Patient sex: F
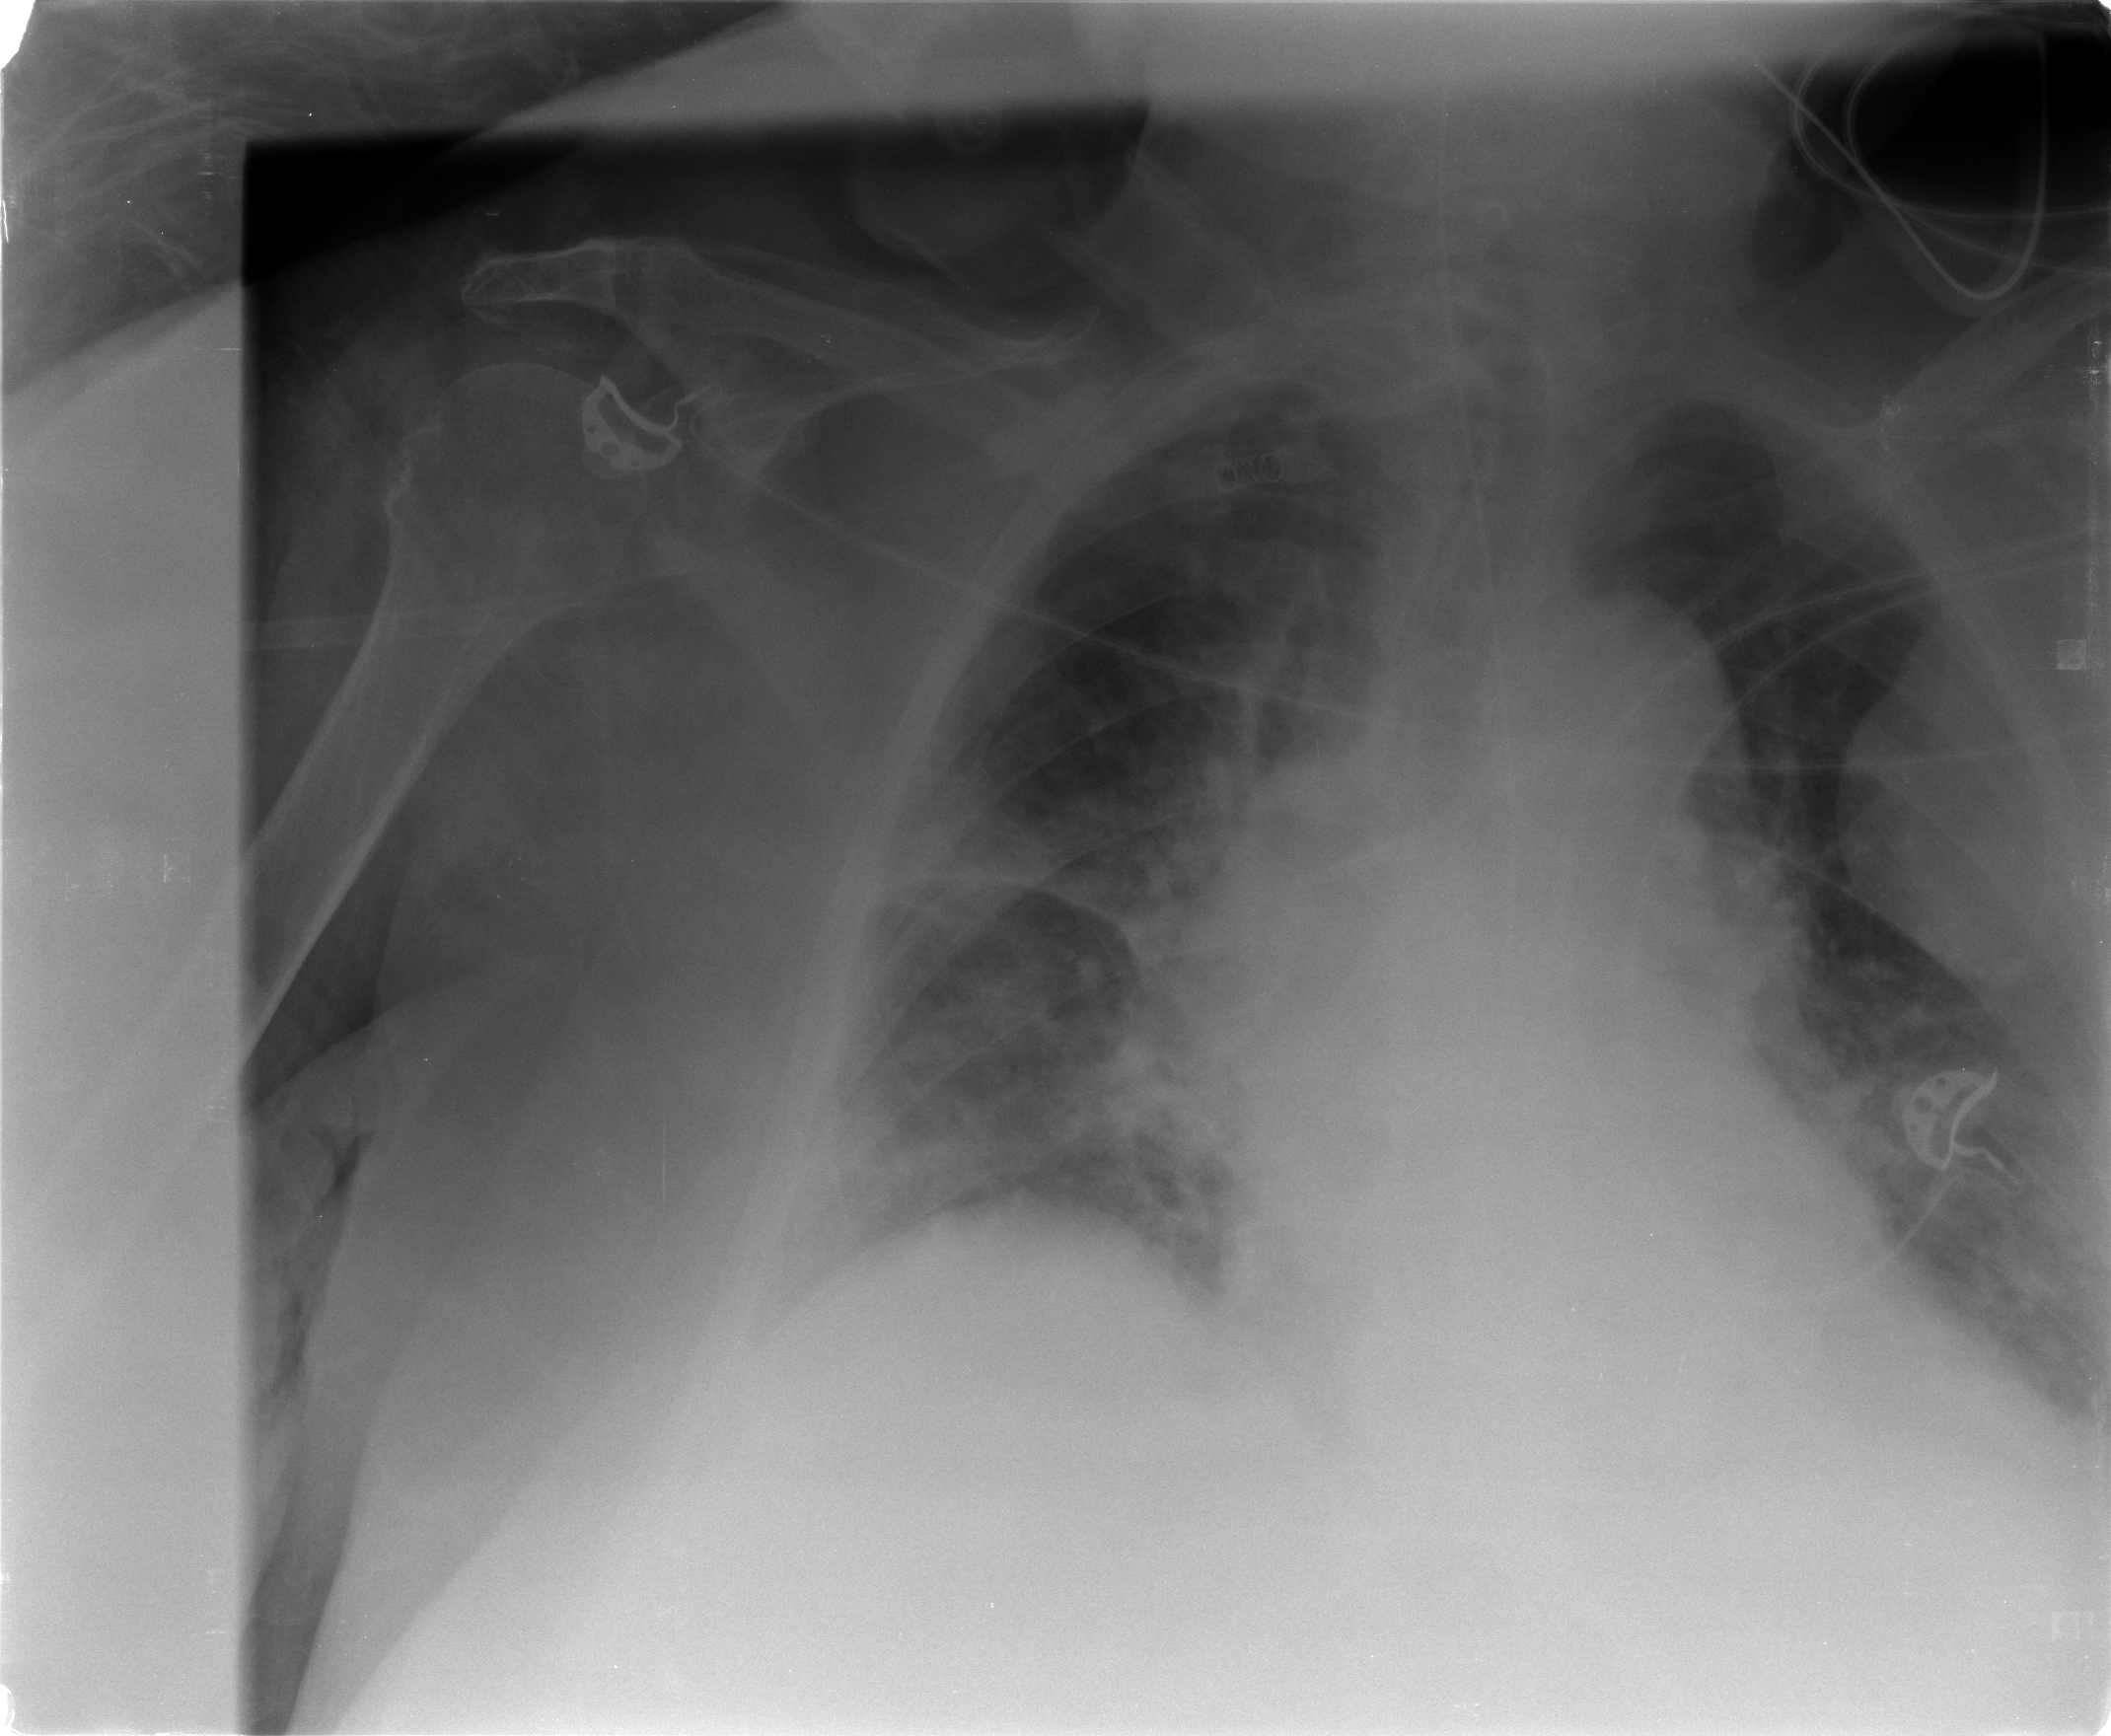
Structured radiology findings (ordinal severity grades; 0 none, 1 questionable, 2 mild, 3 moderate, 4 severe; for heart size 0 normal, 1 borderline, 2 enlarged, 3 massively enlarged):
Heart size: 2
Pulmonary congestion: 3
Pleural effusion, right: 2
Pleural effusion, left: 2
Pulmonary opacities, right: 3
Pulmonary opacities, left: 2
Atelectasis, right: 2
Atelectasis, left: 2